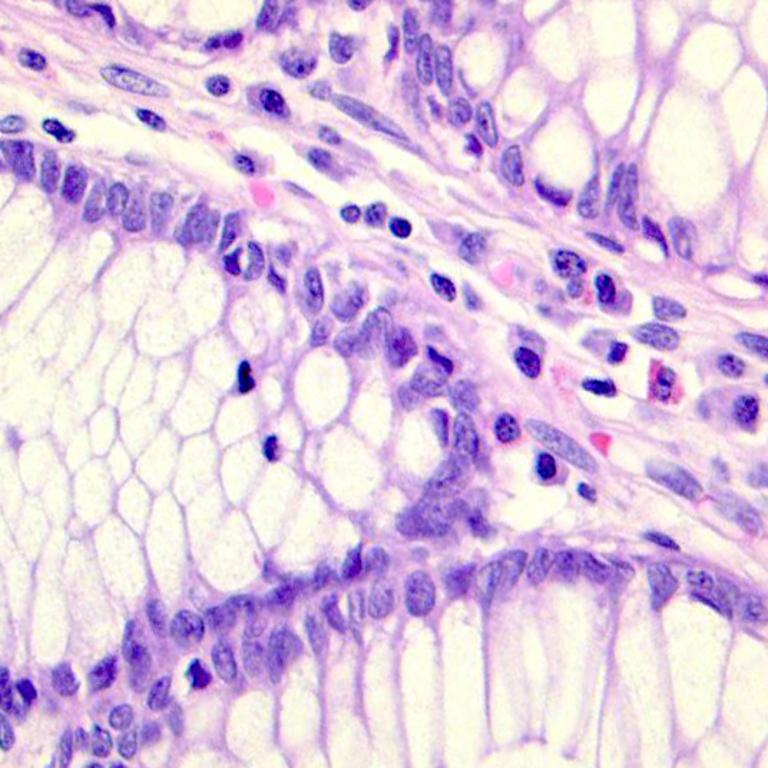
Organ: colon
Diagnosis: benign